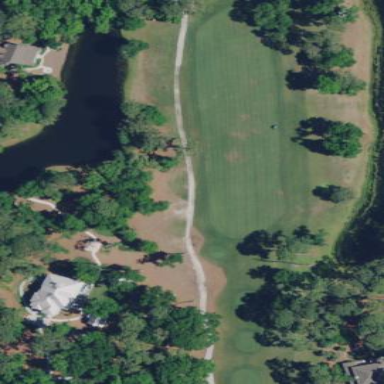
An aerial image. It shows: Area of rough grass used for golf.